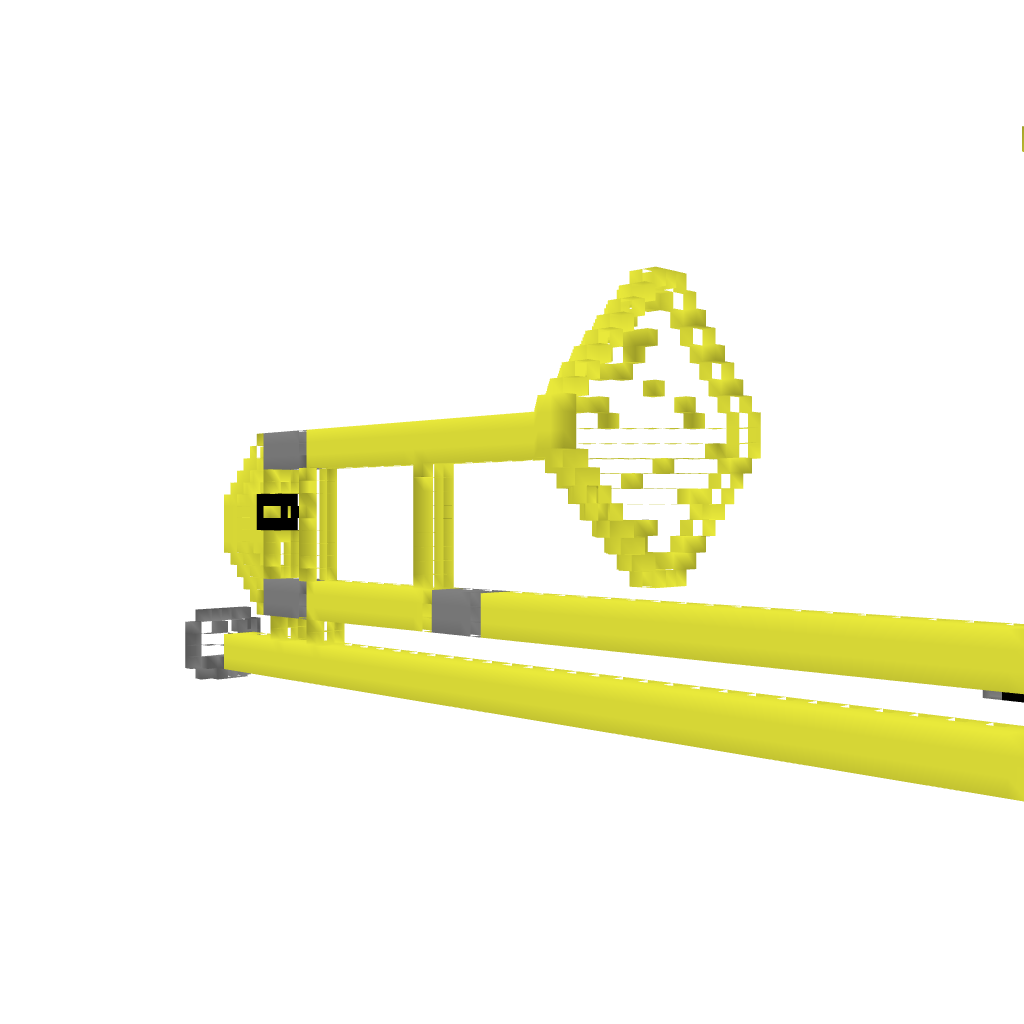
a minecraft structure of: Trombone - By Cybersneeze high quality